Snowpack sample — Snodgrass Mountain, Crested Butte, Colorado (2/4/25, 12:06 PM MST)
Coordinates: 38.923, -106.968
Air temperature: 35 °F
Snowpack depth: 80 cm
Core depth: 10 cm
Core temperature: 32 °F
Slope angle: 14°, slope face: 78°
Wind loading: low
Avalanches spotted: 0
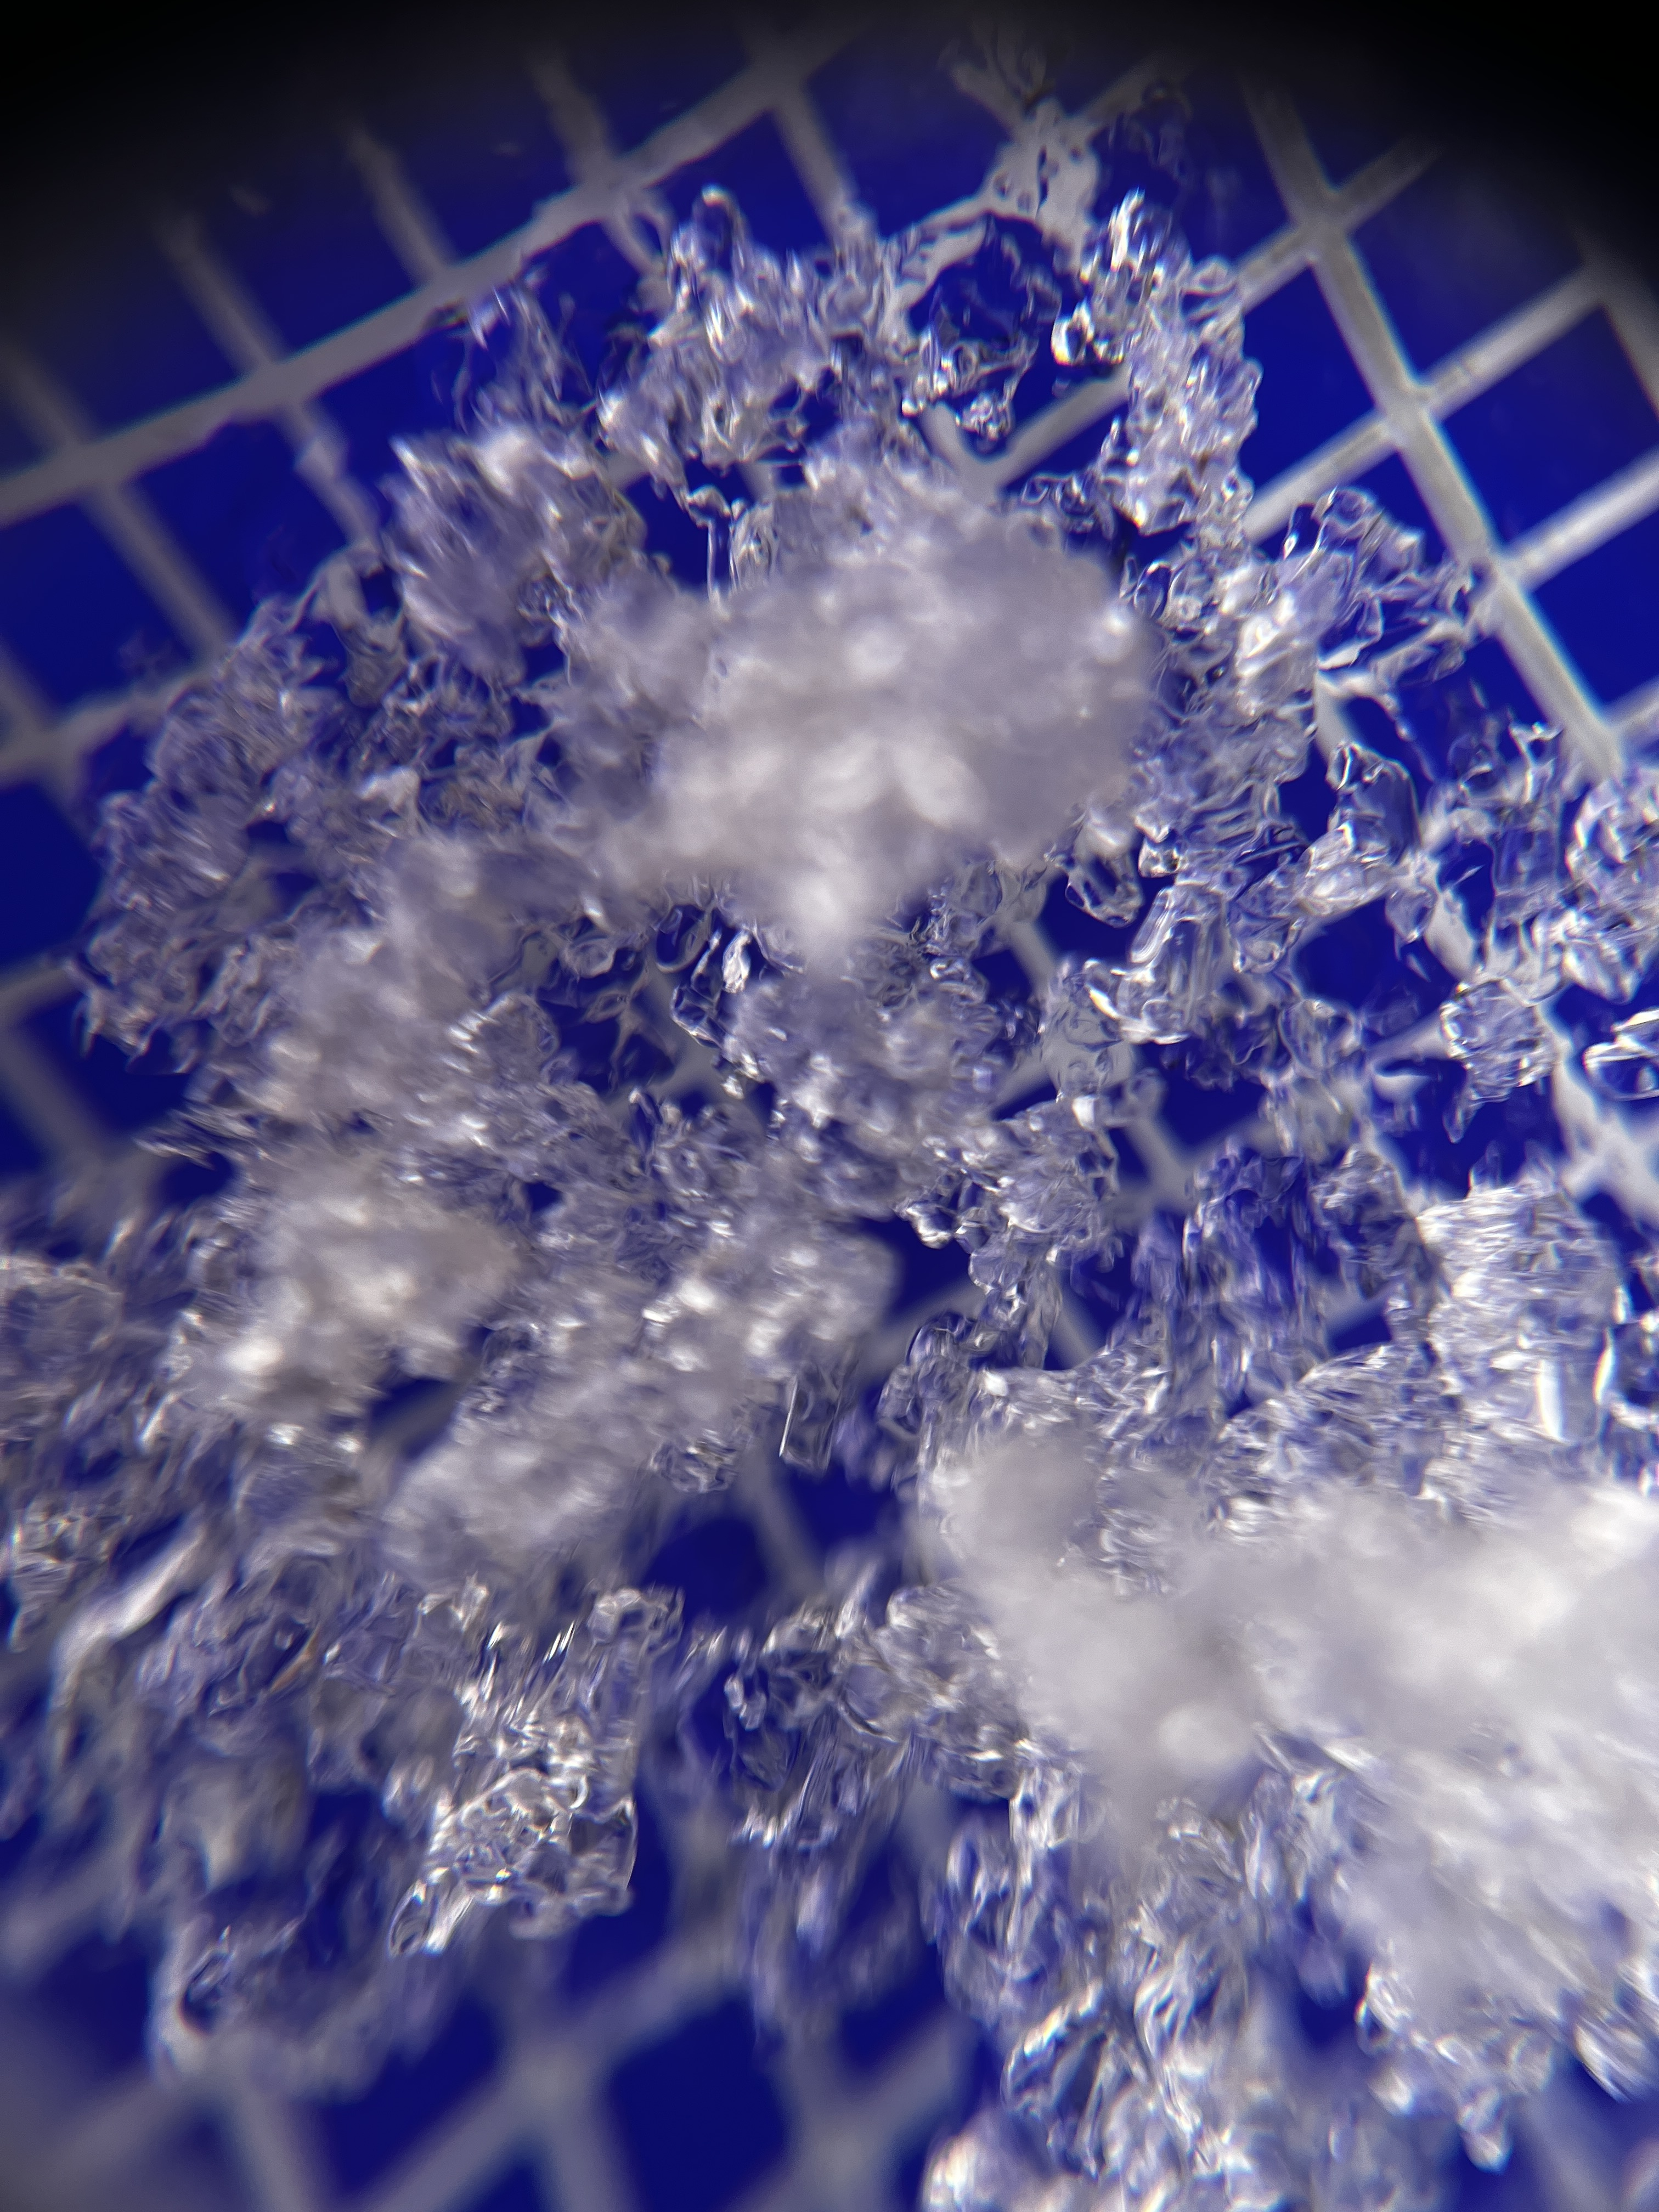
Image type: magnified_profile
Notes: No avalanches nearby, unusually warm weather for the last month reported by residents, Collected 25 yards from treeline